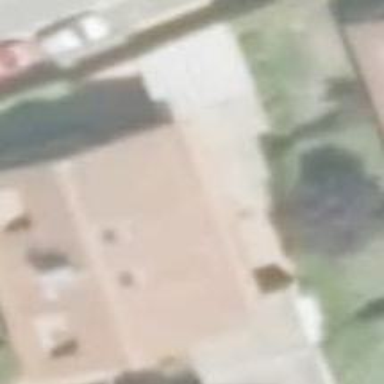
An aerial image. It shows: Residential building.